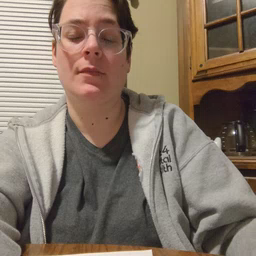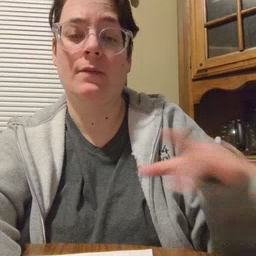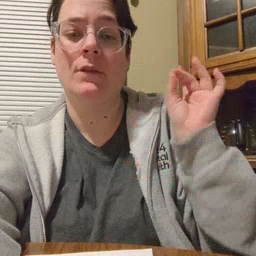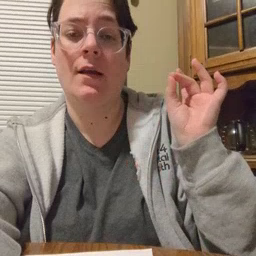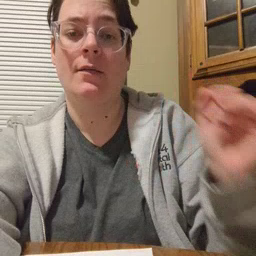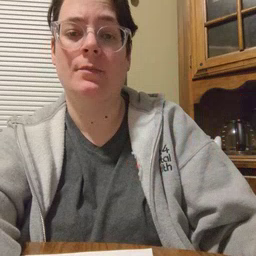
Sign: find